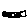
Label: car